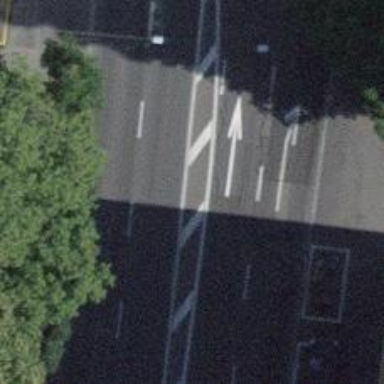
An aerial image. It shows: Primary highway with asphalt surface and sidewalks on both sides. Trolley wires are present along the road.